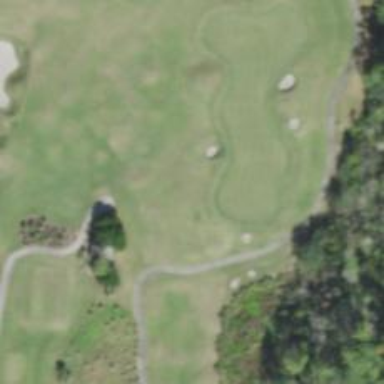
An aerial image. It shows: View of golf hole.